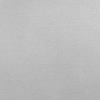
Atmospheric dust classification: dusty